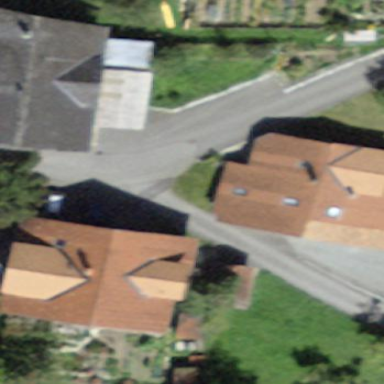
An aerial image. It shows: Residential building.